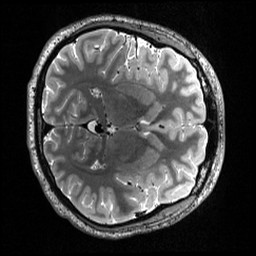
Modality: T2w
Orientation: axial
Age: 18
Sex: male
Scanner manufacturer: siemens
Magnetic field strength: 3 T
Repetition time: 3.2 s
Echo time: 0.565 s